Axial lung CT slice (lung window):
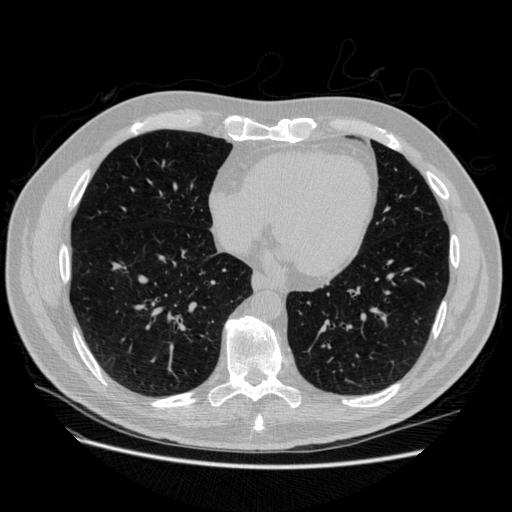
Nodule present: no